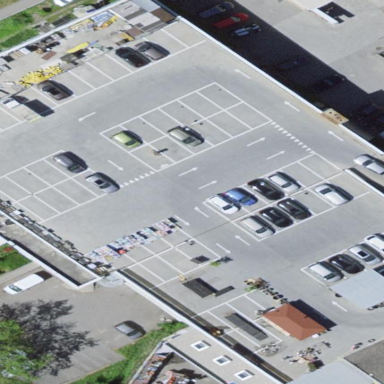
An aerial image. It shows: Retail building.